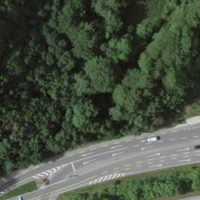
EUNIS habitat code: 57
Species observed at this site:
Pseudochorthippus parallelus
Chorthippus biguttulus